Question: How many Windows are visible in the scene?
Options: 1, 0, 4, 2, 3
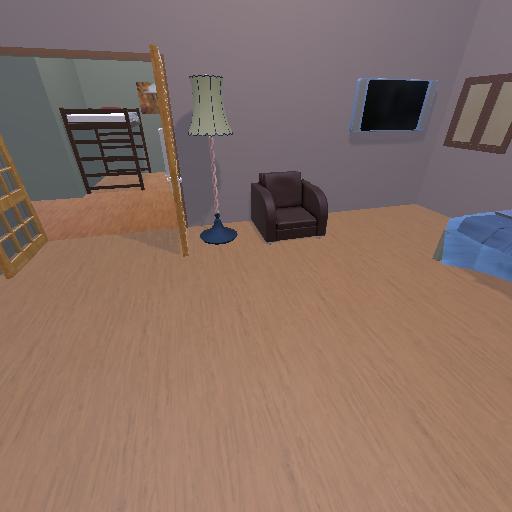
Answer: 1